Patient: sex M, age 52
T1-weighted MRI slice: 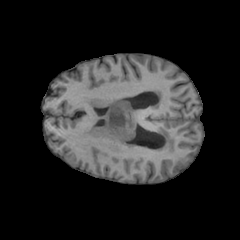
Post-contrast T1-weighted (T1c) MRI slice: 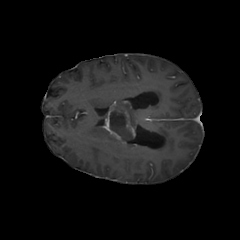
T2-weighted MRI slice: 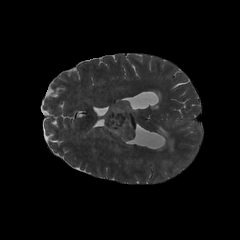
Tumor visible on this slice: yes
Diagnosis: Glioblastoma, IDH-wildtype
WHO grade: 4